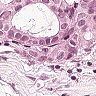
Metastatic tissue present: yes